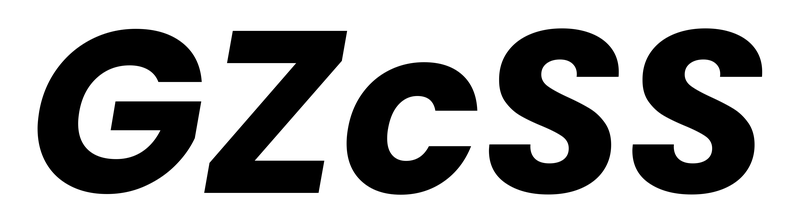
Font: Poppins-BoldItalic